Question: I'm making a small game and at the beginning i want to have 'JCheckBox' for choosing the language(after that they are few more of them for setting the game) and above that a 'jlabel' with picture with name of the game OR , the problem is that i dont know any other way how to center the panel with checkboxes then to use 'GridBagLayout' and when i use this, i cannot draw anything to the frame, id like to also remove those grey lines around the checkboxes if its possible, appreciate any help, thanks.
This is my second question here and i cant add images yet so here is a link to the picture :

here is code for the frame
'''
private GamePlan plan;
private JFrame frame;
private String language;
private JPanel panel;
private JCheckBox englishBox;
private JCheckBox germanBox;
public Settings(GamePlan plan){
this.plan = plan;
frame = new JFrame();
frame.setSize(600, 500);
frame.setLocation(200, 200);
frame.setDefaultCloseOperation(JFrame.EXIT_ON_CLOSE);
frame.setLayout(new GridBagLayout());
frame.setResizable(false);
frame.setVisible(true);
panel = new JPanel(new GridLayout(2, 1));
englishBox = new JCheckBox("English", false);
germanBox = new JCheckBox("German", false);
englishBox.addActionListener(new EnglishLanguage());
germanBox.addActionListener(new GermanLanguage());
panel.add(englishBox);
panel.add(germanBox);
englishBox.setOpaque(false);
germanBox.setOpaque(false);
panel.setOpaque(false);
frame.add(panel);
frame.getContentPane().setBackground(new Color(216,252,202));
}
'''
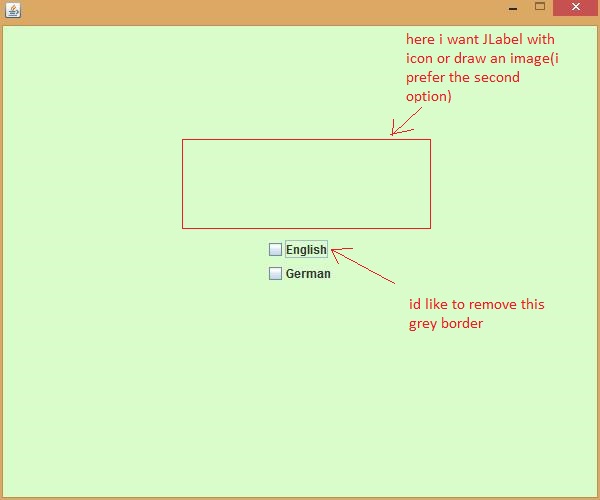
Answer: > " the problem is that i dont know any other way how to center the panel with checkboxes then to use 'GridBagLayout' and when i use this, i cannot draw anything to the frame"
I can't really tell what you're doing wrong without a complete example. I don't even see where you're trying to add the image. But don't try and draw on the frame. Draw on a 'JPanel' instead.
Here is an example you may be able to gain some insight from.

'''
import java.awt.BorderLayout;
import java.awt.Color;
import java.awt.Dimension;
import java.awt.Graphics;
import java.awt.GridBagLayout;
import java.awt.image.BufferedImage;
import java.io.IOException;
import java.util.logging.Level;
import java.util.logging.Logger;
import javax.imageio.ImageIO;
import javax.swing.JCheckBox;
import javax.swing.JFrame;
import javax.swing.JPanel;
import javax.swing.SwingUtilities;
import javax.swing.border.TitledBorder;
public class ImageByDrawing {
public ImageByDrawing() {
ImagePanel imagePanel = new ImagePanel();
imagePanel.setBorder(new TitledBorder("Drawn Image onto JPanel"));
JCheckBox germanBox = new JCheckBox("German");
germanBox.setOpaque(false);
JCheckBox englishBox = new JCheckBox("English");
englishBox.setOpaque(false);
JPanel boxPanel = new JPanel();
boxPanel.setBorder(new TitledBorder("JPanel with default FlowLayout"));
boxPanel.setOpaque(false);
boxPanel.add(germanBox);
boxPanel.add(englishBox);
JPanel centerPanel = new JPanel(new BorderLayout());
centerPanel.add(imagePanel, BorderLayout.CENTER);
centerPanel.add(boxPanel, BorderLayout.SOUTH);
centerPanel.setBorder(new TitledBorder("JPanel with BorderLayout"));
centerPanel.setOpaque(false);
JPanel mainPanel = new JPanel(new GridBagLayout());
mainPanel.add(centerPanel);
mainPanel.setBorder(new TitledBorder("JPanel with GridBagLayout"));
mainPanel.setBackground(new Color(216,252,202));
JFrame frame = new JFrame();
frame.add(mainPanel);
frame.setDefaultCloseOperation(JFrame.EXIT_ON_CLOSE);
frame.setSize(600, 600);
frame.setLocationRelativeTo(null);
frame.setVisible(true);
}
public class ImagePanel extends JPanel {
BufferedImage img;
int dWidth;
int dHeight;
public ImagePanel() {
try {
img = ImageIO.read(getClass().getResource("/resources/stackblack.jpg"));
dWidth = img.getWidth();
dHeight = img.getHeight();
} catch (IOException ex) {
Logger.getLogger(ImageByDrawing.class.getName()).log(Level.SEVERE, null, ex);
}
}
@Override
protected void paintComponent(Graphics g) {
super.paintComponent(g);
g.drawImage(img, 0, 0, img.getWidth(), img.getHeight(), this);
}
@Override
public Dimension getPreferredSize() {
return (img == null) ? new Dimension(300, 300) : new Dimension(dWidth, dHeight);
}
}
public static void main(String[] args) {
SwingUtilities.invokeLater(new Runnable(){
public void run() {
new ImageByDrawing();
}
});
}
}
'''
---
Also I don't know why you prefer to draw the image. The same can be easily done with a 'JLabel' and 'ImageIcon'

'''
import java.awt.BorderLayout;
import java.awt.Color;
import java.awt.GridBagLayout;
import javax.swing.ImageIcon;
import javax.swing.JCheckBox;
import javax.swing.JFrame;
import javax.swing.JLabel;
import javax.swing.JPanel;
import javax.swing.SwingUtilities;
import javax.swing.border.TitledBorder;
public class ImageByDrawing {
public ImageByDrawing() {
ImageIcon icon = new ImageIcon(getClass().getResource("/resources/stackblack.jpg"));
JLabel label = new JLabel(icon);
label.setBorder(new TitledBorder("JLabel with ImageIcon"));
JCheckBox germanBox = new JCheckBox("German");
germanBox.setOpaque(false);
JCheckBox englishBox = new JCheckBox("English");
englishBox.setOpaque(false);
JPanel boxPanel = new JPanel();
boxPanel.setBorder(new TitledBorder("JPanel with default FlowLayout"));
boxPanel.setOpaque(false);
boxPanel.add(germanBox);
boxPanel.add(englishBox);
JPanel centerPanel = new JPanel(new BorderLayout());
centerPanel.add(label, BorderLayout.CENTER);
centerPanel.add(boxPanel, BorderLayout.SOUTH);
centerPanel.setBorder(new TitledBorder("JPanel with BorderLayout"));
centerPanel.setOpaque(false);
JPanel mainPanel = new JPanel(new GridBagLayout());
mainPanel.add(centerPanel);
mainPanel.setBorder(new TitledBorder("JPanel with GridBagLayout"));
mainPanel.setBackground(new Color(216, 252, 202));
JFrame frame = new JFrame();
frame.add(mainPanel);
frame.setDefaultCloseOperation(JFrame.EXIT_ON_CLOSE);
frame.setSize(600, 600);
frame.setLocationRelativeTo(null);
frame.setVisible(true);
}
public static void main(String[] args) {
SwingUtilities.invokeLater(new Runnable() {
public void run() {
new ImageByDrawing();
}
});
}
}
'''
---
The last part of your question, as @Jere pointed out you can use 'setFocusPainted' for the check box 'germanBox.setFocusPainted(false);'